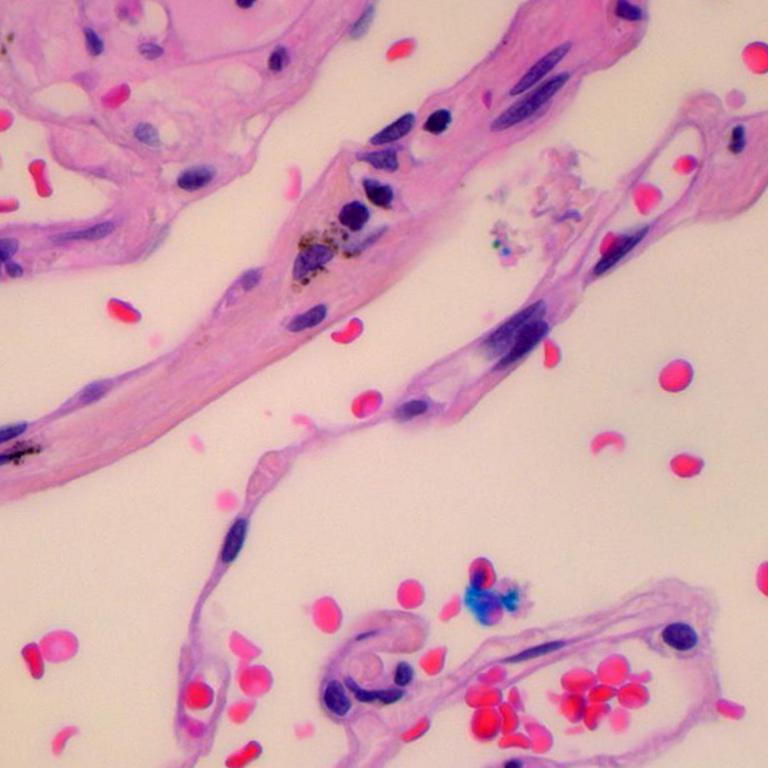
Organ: lung
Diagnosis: benign